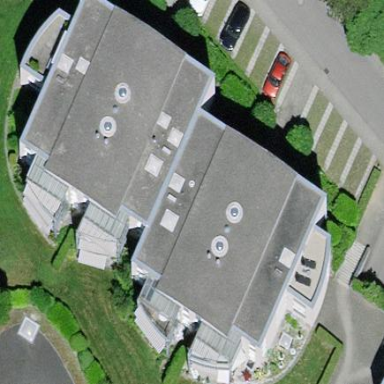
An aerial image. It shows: Residential building.